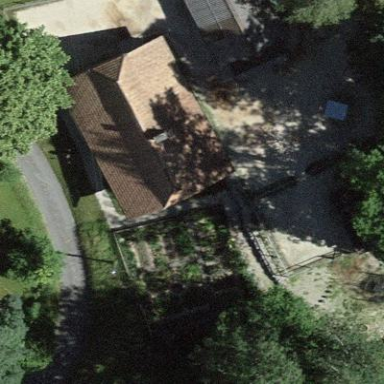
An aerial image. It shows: Farm building.